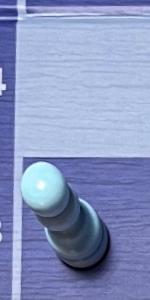
Label: Pawn_White